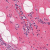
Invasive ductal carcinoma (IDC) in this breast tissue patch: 0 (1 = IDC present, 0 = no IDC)